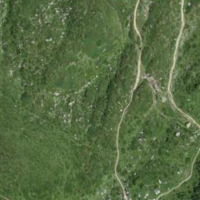
EUNIS habitat code: 26
Species observed at this site:
Saxifraga rotundifolia